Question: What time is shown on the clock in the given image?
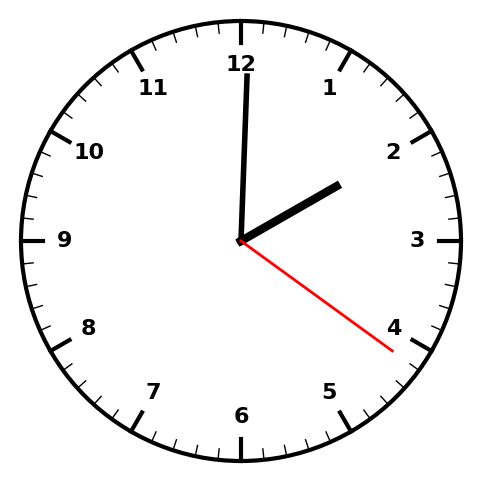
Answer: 02:00:21